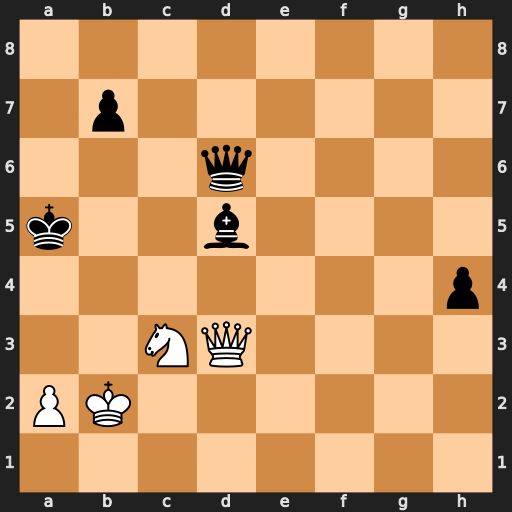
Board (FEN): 8/1p6/3q4/k2b4/7p/2NQ4/PK6/8
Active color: w
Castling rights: -
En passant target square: -
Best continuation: Qb5#